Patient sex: M
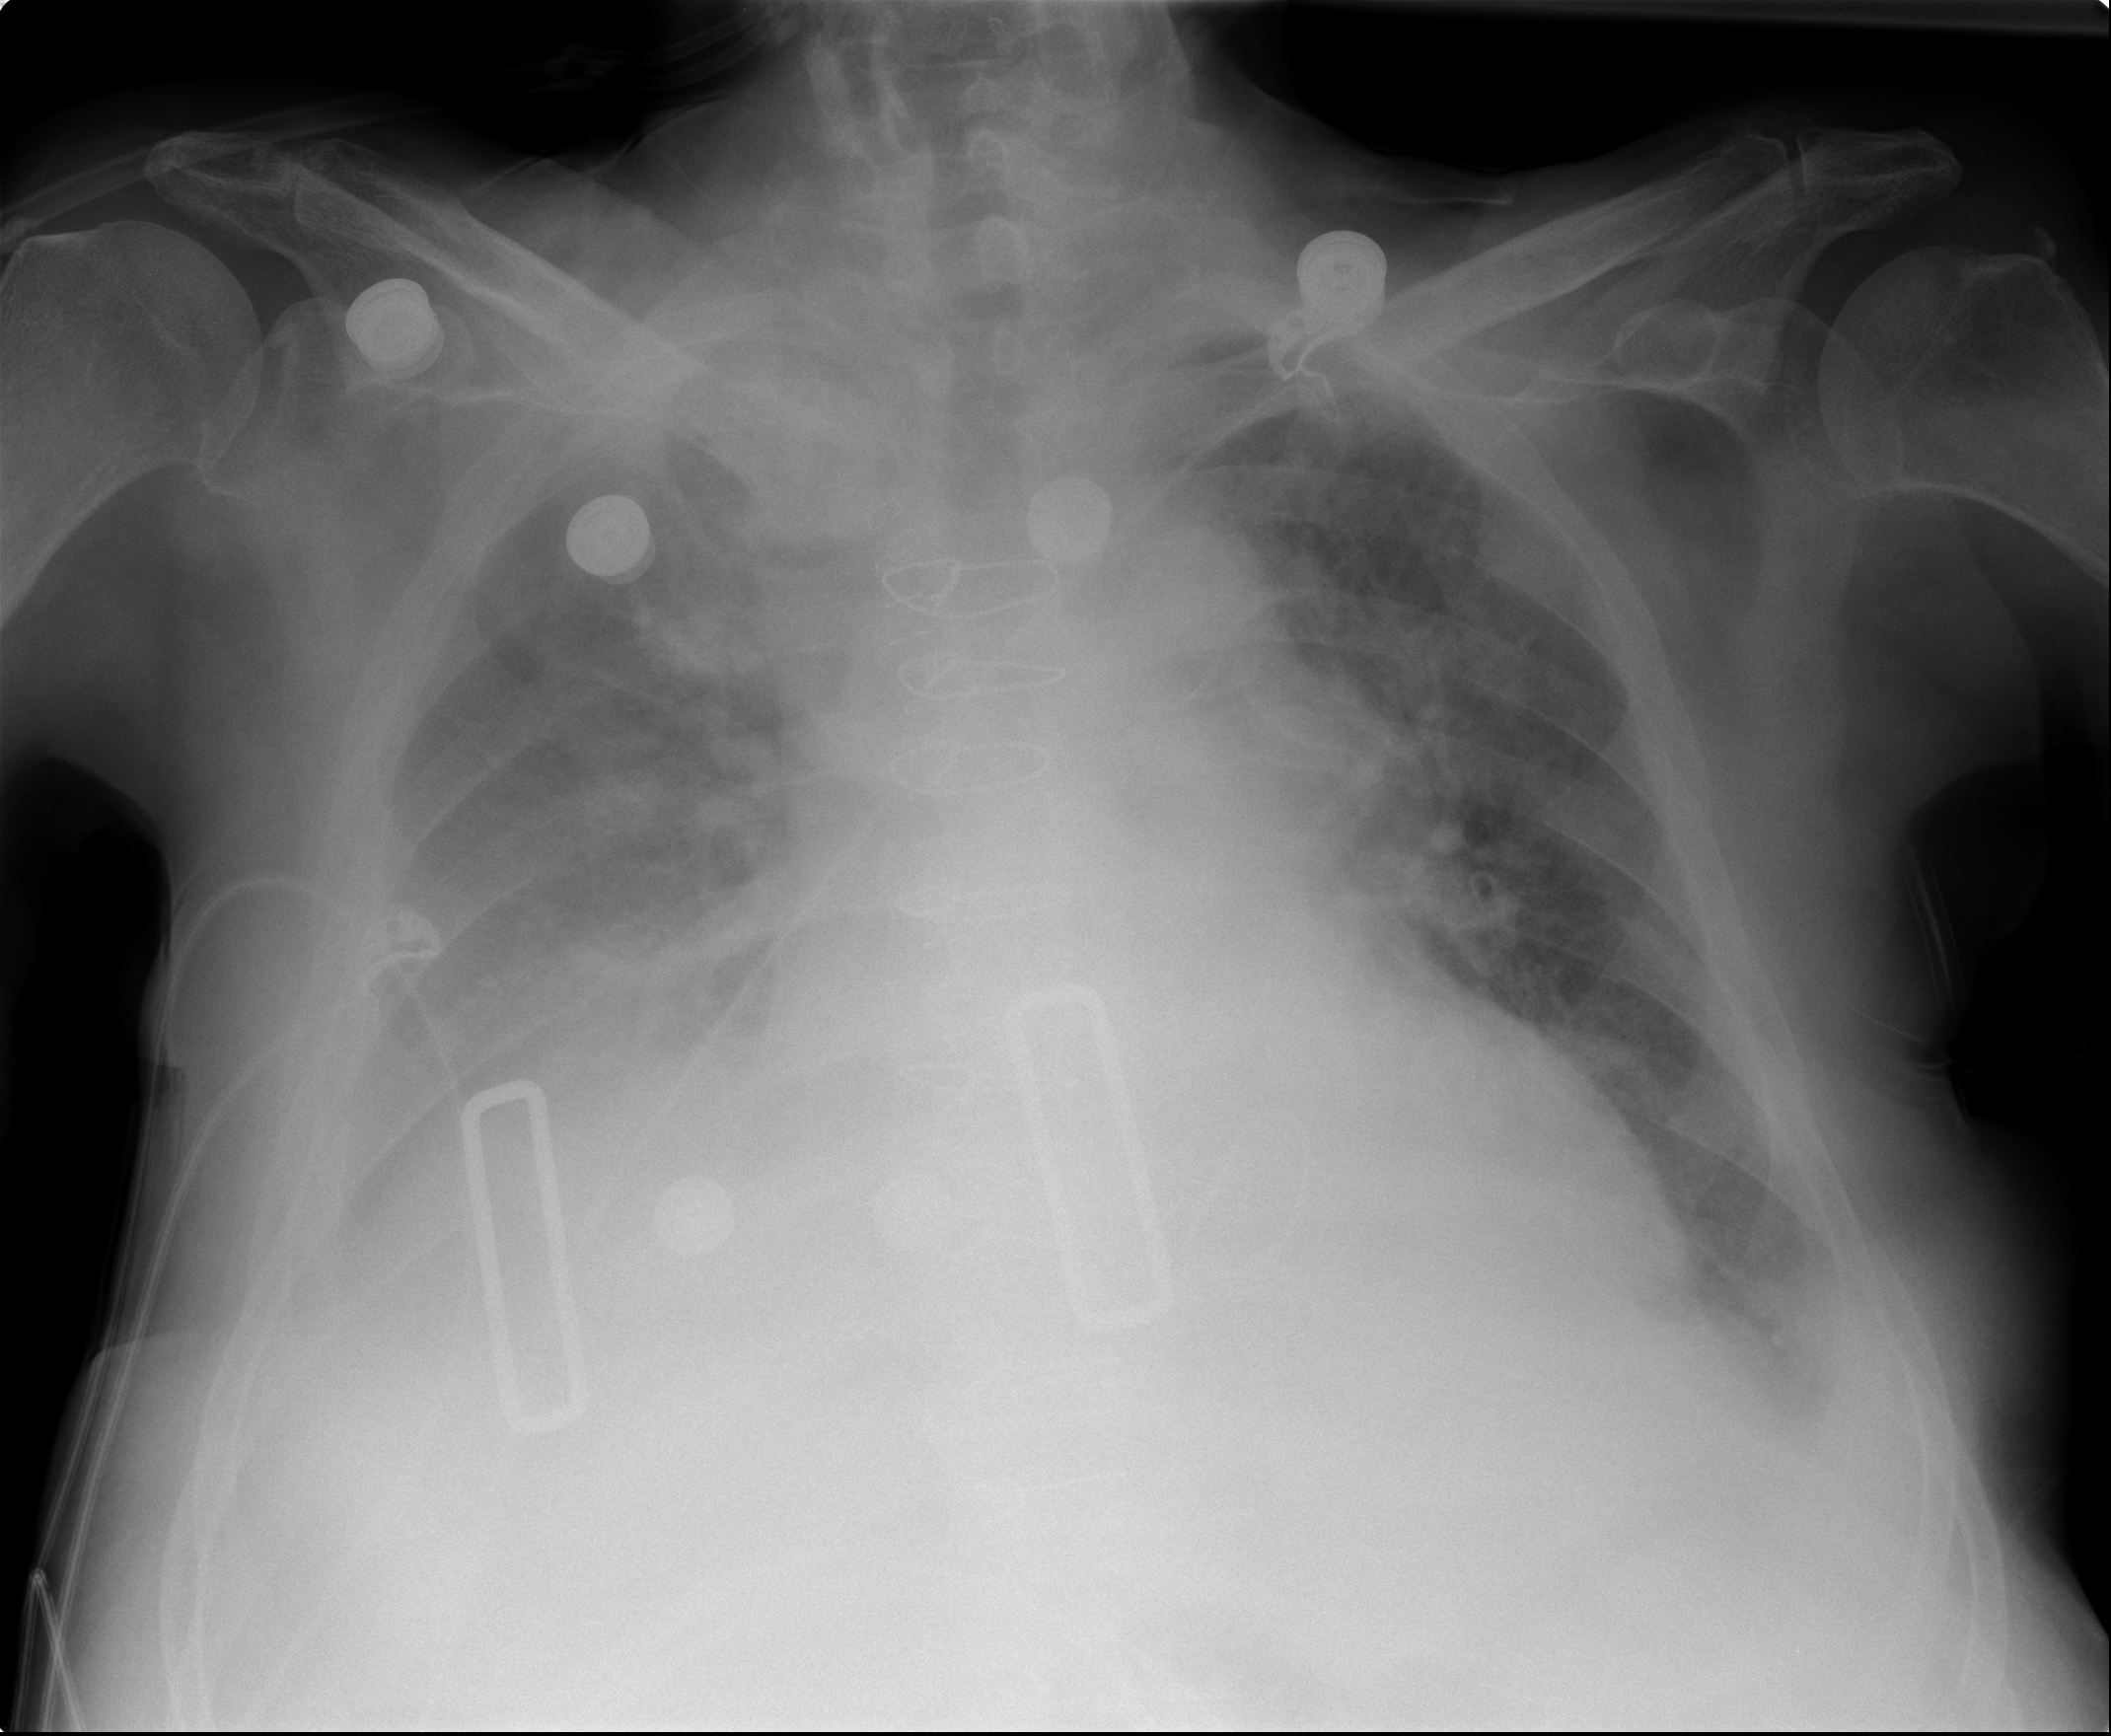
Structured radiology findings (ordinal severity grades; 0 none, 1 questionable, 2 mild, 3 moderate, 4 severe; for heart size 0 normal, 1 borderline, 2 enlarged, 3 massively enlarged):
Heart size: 2
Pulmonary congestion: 2
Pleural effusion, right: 3
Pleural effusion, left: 2
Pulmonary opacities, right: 2
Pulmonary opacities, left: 0
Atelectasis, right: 3
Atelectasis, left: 2